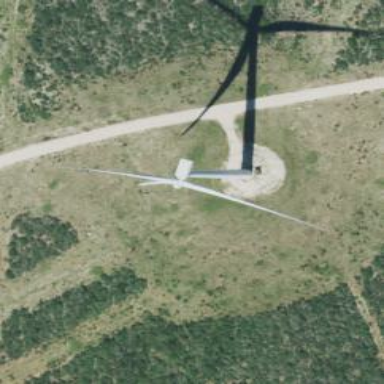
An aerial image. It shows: Wind generator powered by horizontal-axis wind turbine.